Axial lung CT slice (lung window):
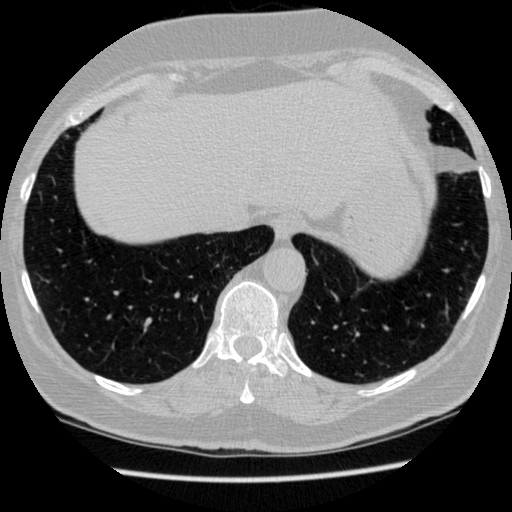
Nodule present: no